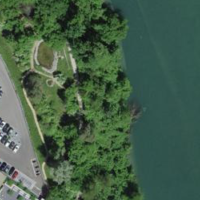
EUNIS habitat code: 41
Species observed at this site:
Lysimachia nummularia
Dianthus armeria